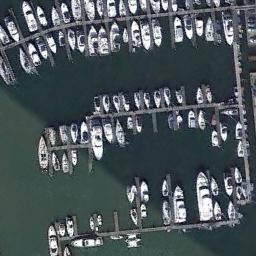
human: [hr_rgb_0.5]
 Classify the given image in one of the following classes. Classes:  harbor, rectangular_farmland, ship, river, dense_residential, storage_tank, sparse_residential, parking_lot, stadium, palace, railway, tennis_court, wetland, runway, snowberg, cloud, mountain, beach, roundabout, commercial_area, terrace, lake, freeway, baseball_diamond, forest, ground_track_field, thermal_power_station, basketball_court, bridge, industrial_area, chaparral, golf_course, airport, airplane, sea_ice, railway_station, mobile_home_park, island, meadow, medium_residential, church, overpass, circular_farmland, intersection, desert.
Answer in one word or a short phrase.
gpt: harbor